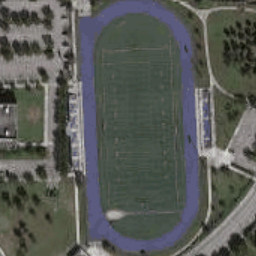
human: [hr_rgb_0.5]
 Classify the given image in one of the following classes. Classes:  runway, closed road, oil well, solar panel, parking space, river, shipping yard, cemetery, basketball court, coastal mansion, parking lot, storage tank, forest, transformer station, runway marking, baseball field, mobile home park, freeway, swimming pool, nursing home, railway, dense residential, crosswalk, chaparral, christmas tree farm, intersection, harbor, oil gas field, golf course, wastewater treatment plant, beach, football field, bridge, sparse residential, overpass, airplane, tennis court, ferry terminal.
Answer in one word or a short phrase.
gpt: football field